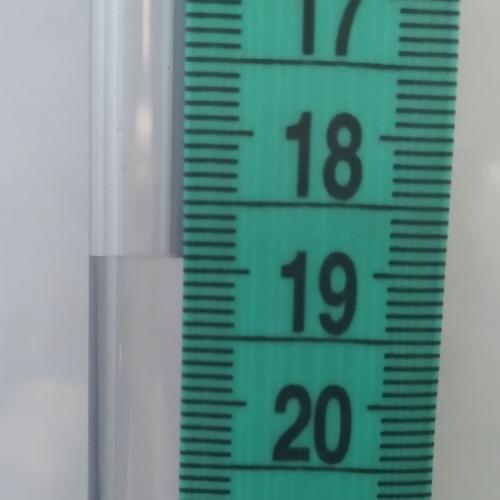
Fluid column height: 18.9 cm